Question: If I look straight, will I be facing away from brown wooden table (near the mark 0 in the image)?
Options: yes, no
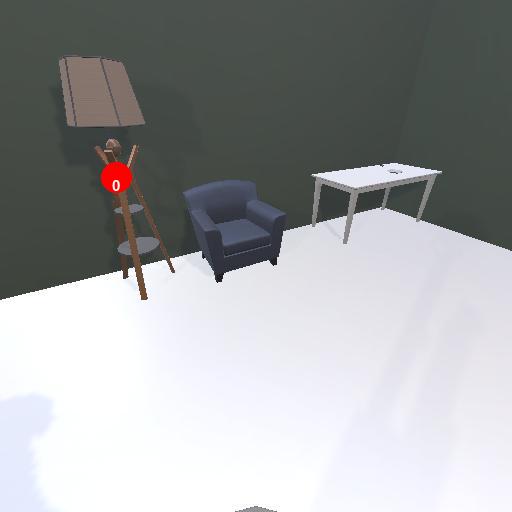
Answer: yes